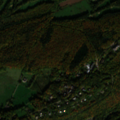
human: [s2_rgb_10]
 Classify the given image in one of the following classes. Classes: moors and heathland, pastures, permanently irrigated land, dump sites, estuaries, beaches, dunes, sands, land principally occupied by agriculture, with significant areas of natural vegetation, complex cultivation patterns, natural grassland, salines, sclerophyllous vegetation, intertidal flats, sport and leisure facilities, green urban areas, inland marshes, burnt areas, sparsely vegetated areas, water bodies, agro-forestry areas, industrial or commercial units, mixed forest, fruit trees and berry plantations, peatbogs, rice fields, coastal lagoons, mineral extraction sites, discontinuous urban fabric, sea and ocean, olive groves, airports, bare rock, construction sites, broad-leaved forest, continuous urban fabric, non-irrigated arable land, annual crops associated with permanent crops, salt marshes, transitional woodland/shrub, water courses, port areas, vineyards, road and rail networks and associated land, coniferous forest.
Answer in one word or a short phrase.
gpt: discontinuous urban fabric, sport and leisure facilities, pastures, broad-leaved forest